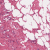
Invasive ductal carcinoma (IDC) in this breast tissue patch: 0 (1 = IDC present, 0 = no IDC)